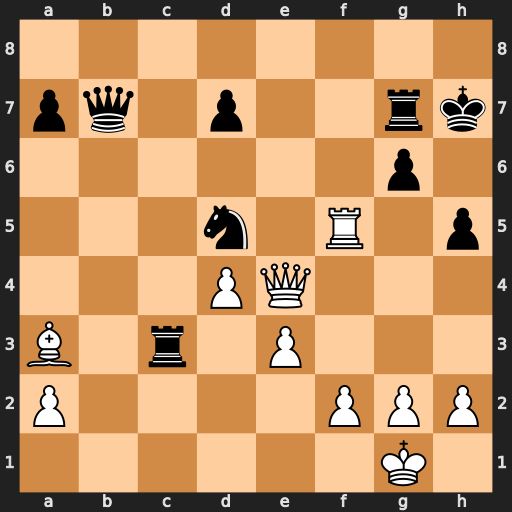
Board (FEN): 8/pq1p2rk/6p1/3n1R1p/3PQ3/B1r1P3/P4PPP/6K1
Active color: w
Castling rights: -
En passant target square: -
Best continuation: Rxh5+ Kg8 Qe8#